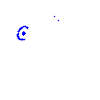
Particle: kaon